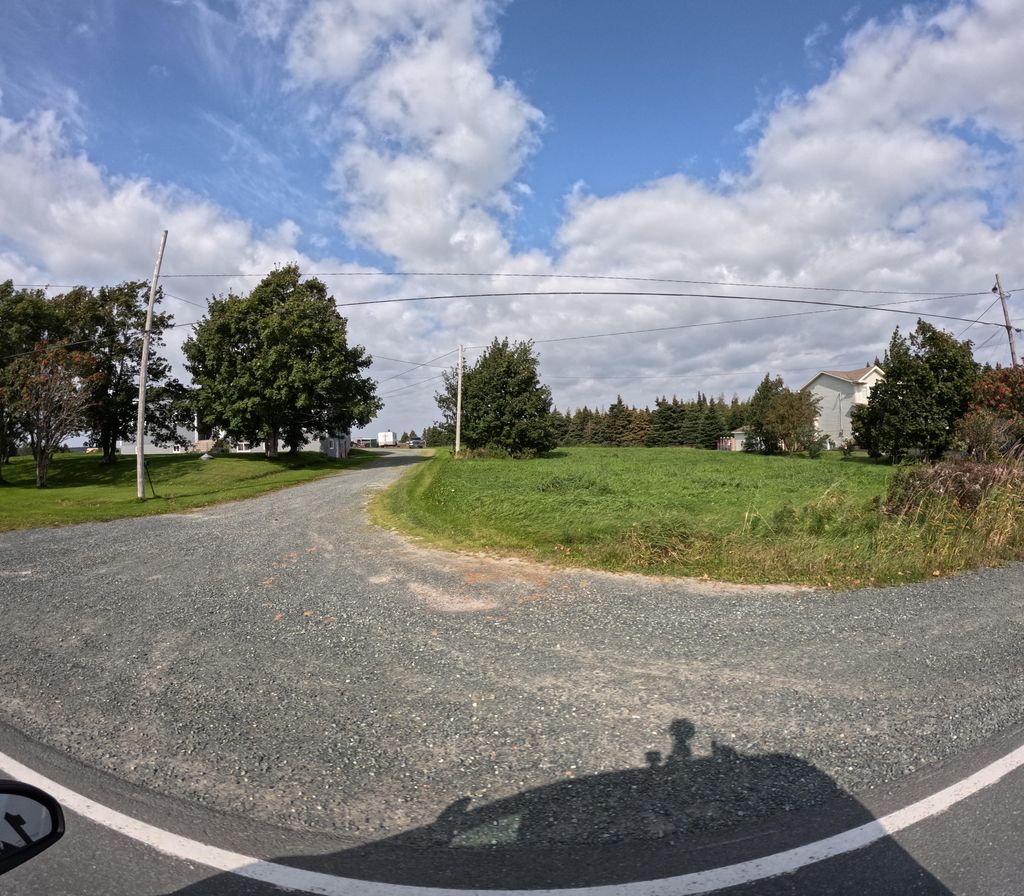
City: st_johns